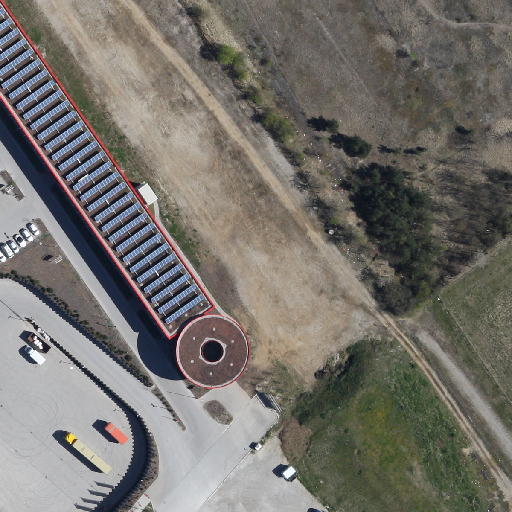
Referring expression: trailer in the parking area